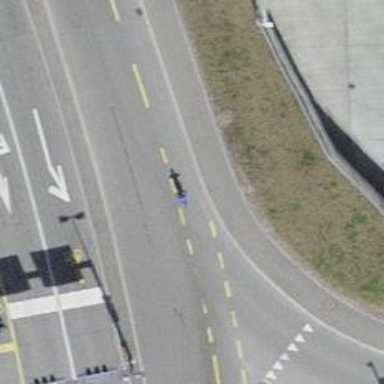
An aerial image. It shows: Tertiary road with asphalt surface.